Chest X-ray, PA view. Patient: 75 years old, sex M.
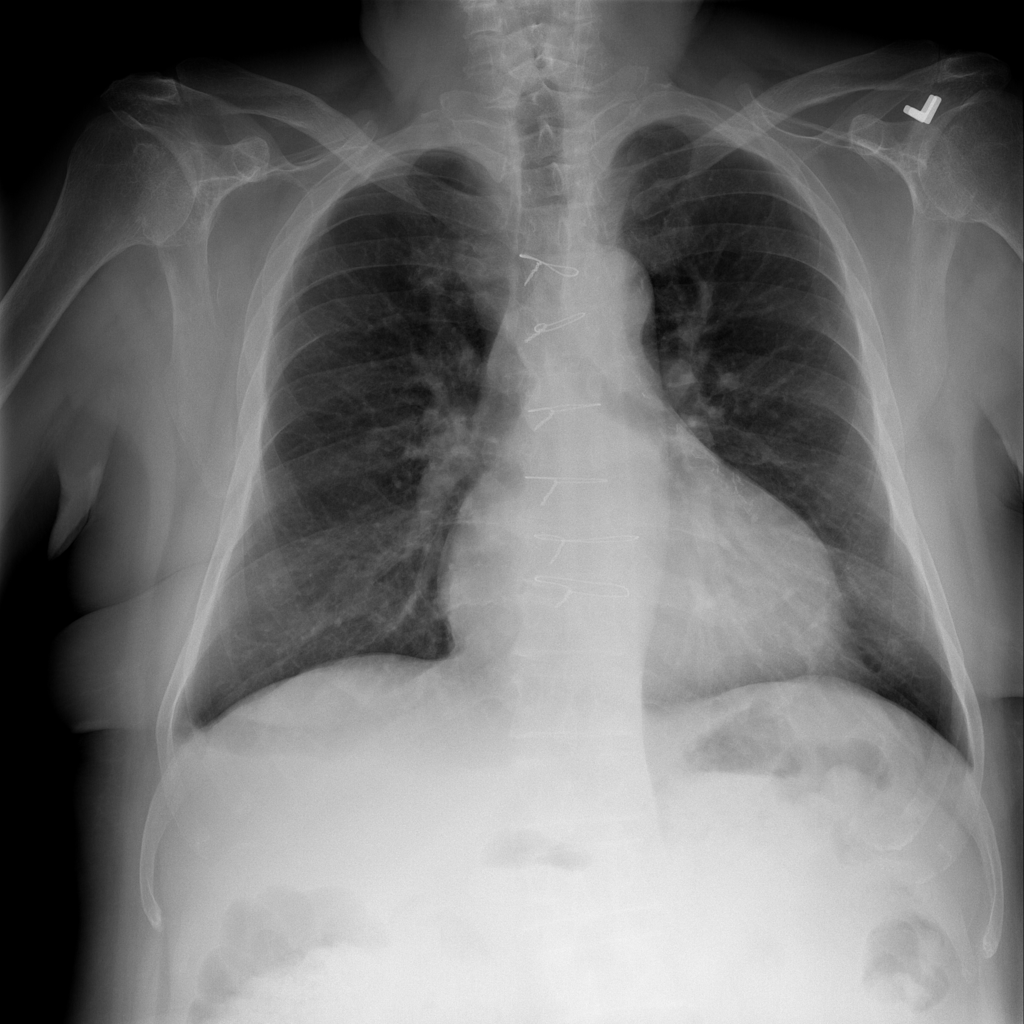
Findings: Infiltration